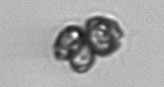
Label: Corymbellus